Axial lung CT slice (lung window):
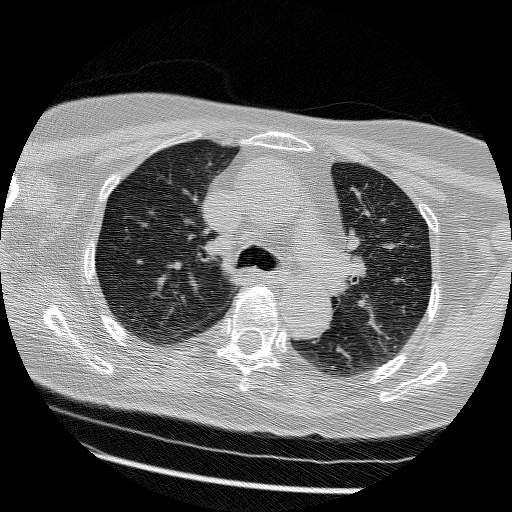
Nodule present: no